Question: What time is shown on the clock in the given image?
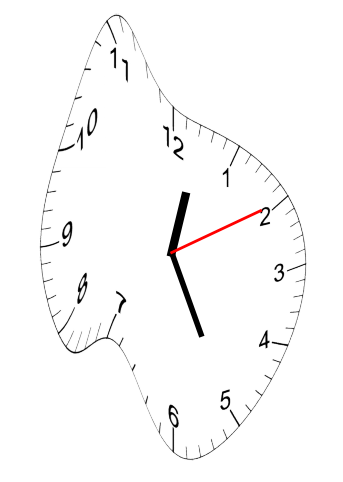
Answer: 12:25:10